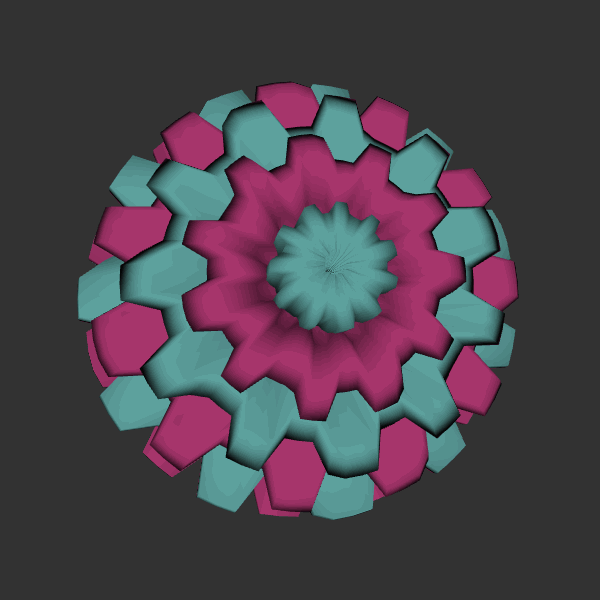
Background: dark